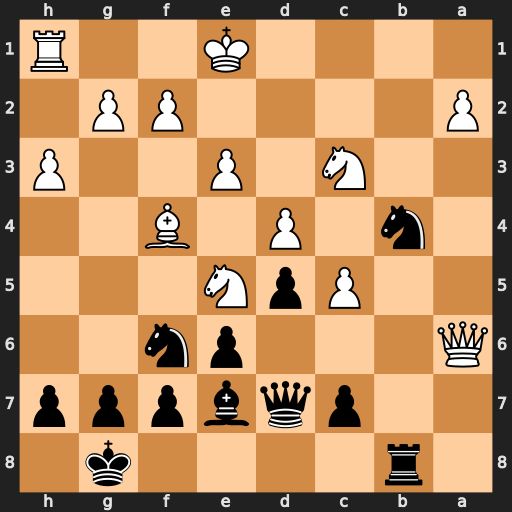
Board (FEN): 1r4k1/2pqbppp/Q3pn2/2PpN3/1n1P1B2/2N1P2P/P4PP1/4K2R
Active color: b
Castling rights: K
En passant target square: -
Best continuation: Nxa6 Nxd7 Nxd7